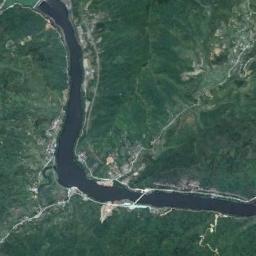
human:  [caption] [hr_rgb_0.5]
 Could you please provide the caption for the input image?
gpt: The deep blue river with a tributary goes through the mountainous area covered with vegetation .

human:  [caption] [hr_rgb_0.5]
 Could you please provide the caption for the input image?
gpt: The river goes through trees and grass .

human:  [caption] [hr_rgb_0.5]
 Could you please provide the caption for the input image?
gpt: A blue river that bends at a right angle, With green mountains on both sides of the bank, And houses and other buildings .

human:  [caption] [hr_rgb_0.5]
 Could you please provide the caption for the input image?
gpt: The river is surrounded by trees .

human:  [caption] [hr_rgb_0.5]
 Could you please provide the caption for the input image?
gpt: There are green forests and meadows around the river .